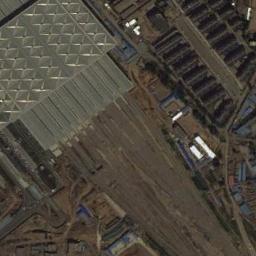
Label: railway_station